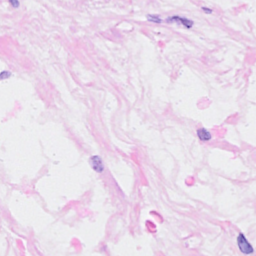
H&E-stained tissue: Breast